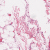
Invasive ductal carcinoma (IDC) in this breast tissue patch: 0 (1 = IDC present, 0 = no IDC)